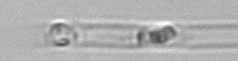
Label: Dactyliosolen_blavyanus